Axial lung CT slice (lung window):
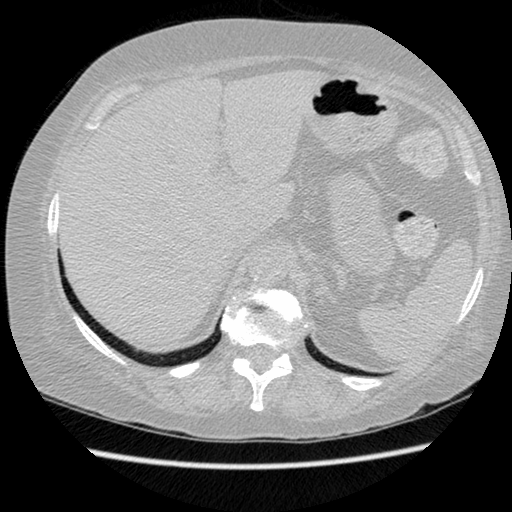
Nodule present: no